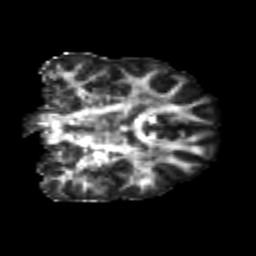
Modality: FA
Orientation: coronal
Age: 22
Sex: male
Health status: healthy
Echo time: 0.074 s